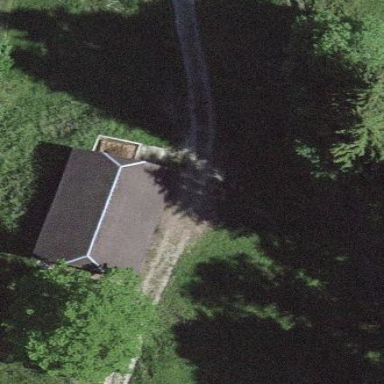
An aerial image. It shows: Farm auxiliary building.